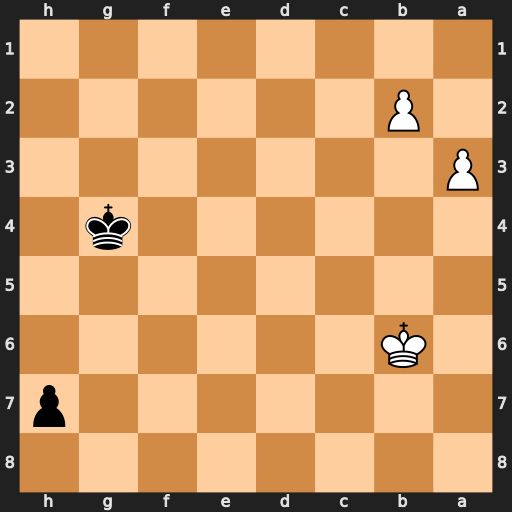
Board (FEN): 8/7p/1K6/8/6k1/P7/1P6/8
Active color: b
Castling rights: -
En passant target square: -
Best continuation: h5 a4 h4 Ka7 h3 b4 h2 b5 h1=Q